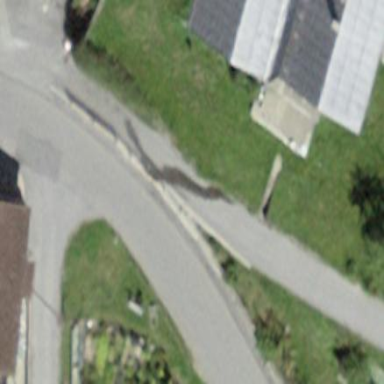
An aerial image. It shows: Shed building.